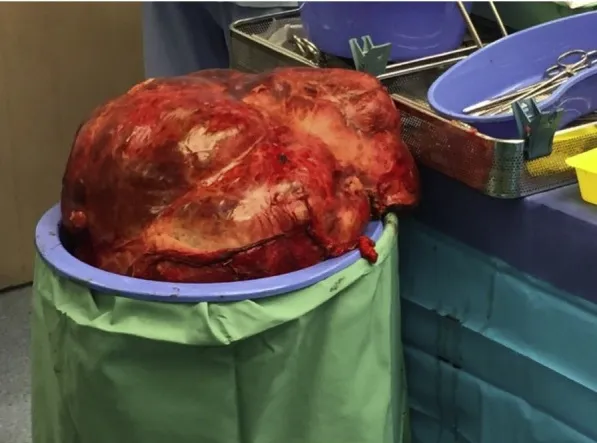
Image showing a grossly enlarged right lobe of liver secondary to metastatic GIST.
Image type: medical_photograph (other_medical_photograph)